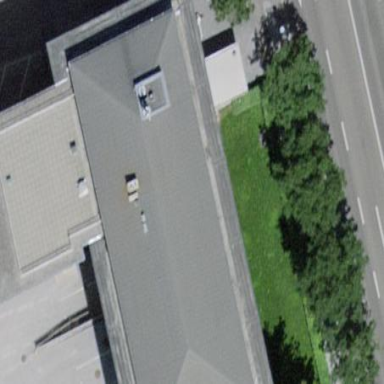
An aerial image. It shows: Office building.